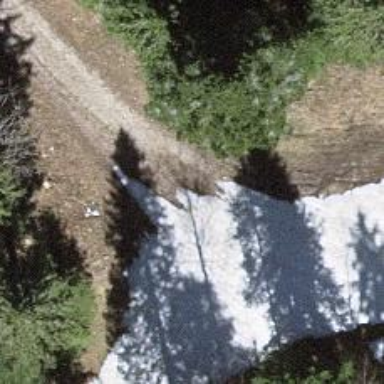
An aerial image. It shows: Track with grade3 grade surface. It is used for nordic skiing and is groomed for classic and skating styles.